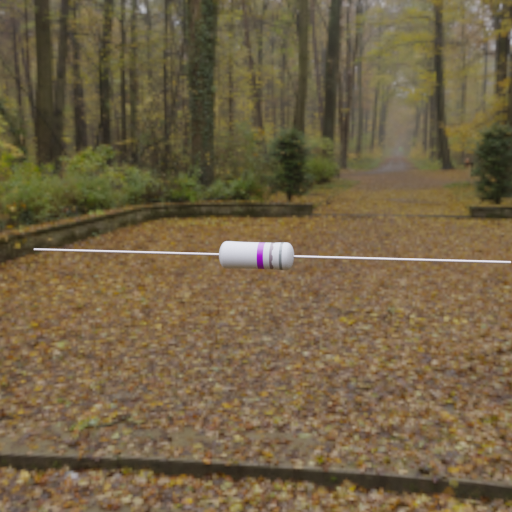
Resistor colour bands (in order): violet, gray, gray